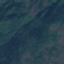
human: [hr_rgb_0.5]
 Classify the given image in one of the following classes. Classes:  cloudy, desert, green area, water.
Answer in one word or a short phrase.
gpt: green area